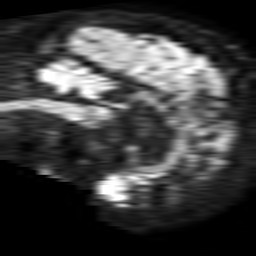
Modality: TRACE
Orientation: sagittal
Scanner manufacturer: philips
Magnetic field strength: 1.5 T
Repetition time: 3.395 s
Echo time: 0.06922 s